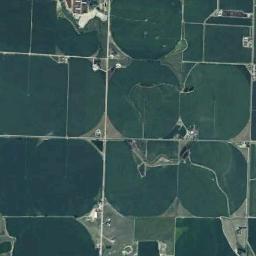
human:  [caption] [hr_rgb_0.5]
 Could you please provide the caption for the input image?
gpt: There are some green circle farmland and square farmland .

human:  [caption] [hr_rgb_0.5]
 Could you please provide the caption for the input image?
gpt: Several dark green circular farmlands are neatly arranged on the ground .

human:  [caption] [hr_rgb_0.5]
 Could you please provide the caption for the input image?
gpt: A few circular green fields with a full circle and a large semicircle .

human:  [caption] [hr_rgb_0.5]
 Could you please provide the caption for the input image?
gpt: There is a large circular field in the upper left corner .

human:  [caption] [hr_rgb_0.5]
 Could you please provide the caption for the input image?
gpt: There are some circular farmlands arranged neatly .